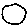
Label: moon